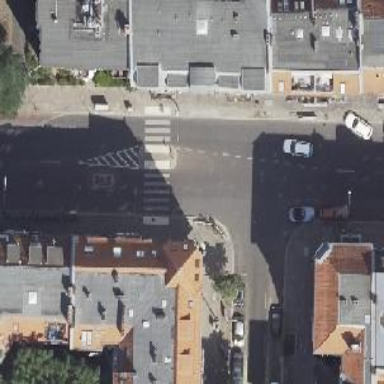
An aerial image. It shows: Asphalt footway with uncontrolled zebra crossing that includes crossing island.